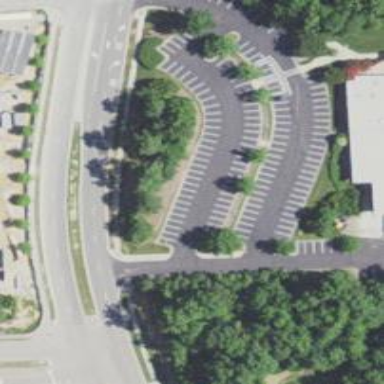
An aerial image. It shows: Parking area with asphalt surface.